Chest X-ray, PA view. Patient: 36 years old, sex F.
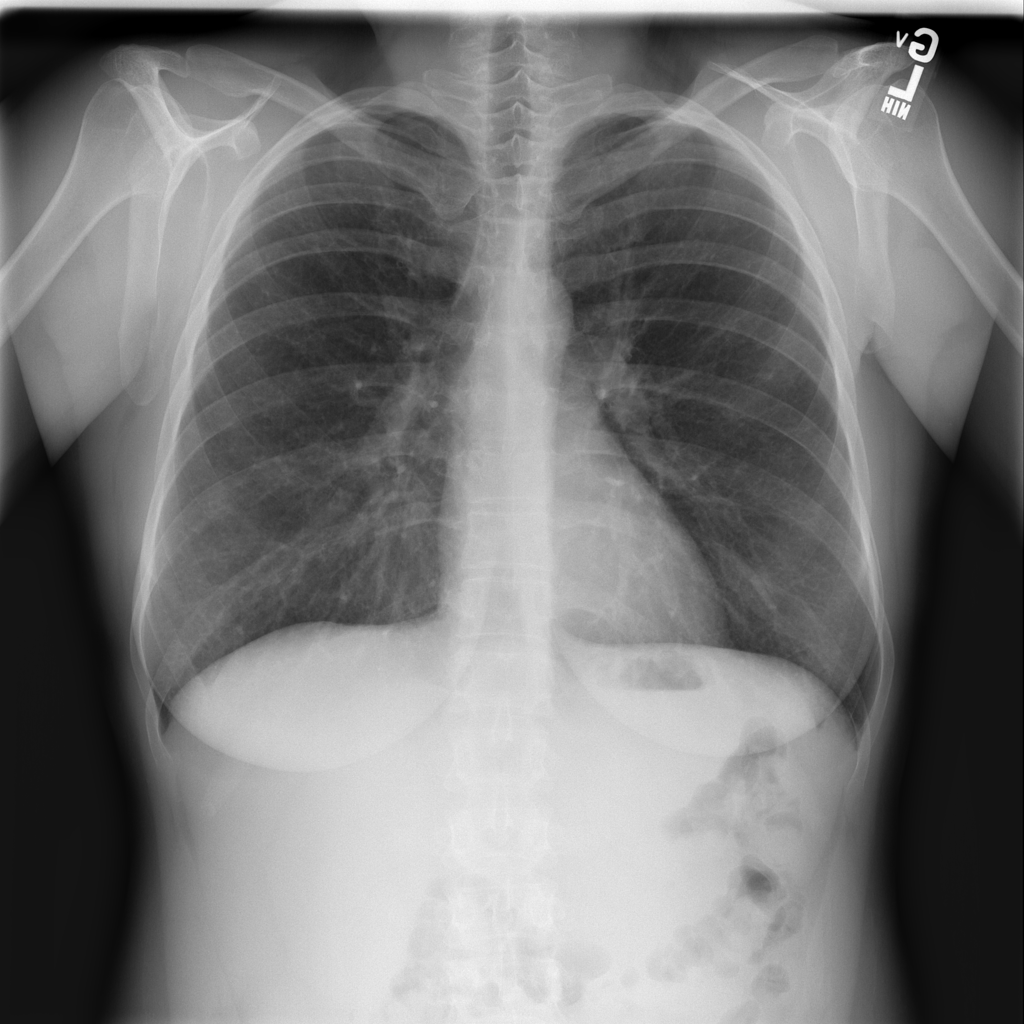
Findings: No Finding